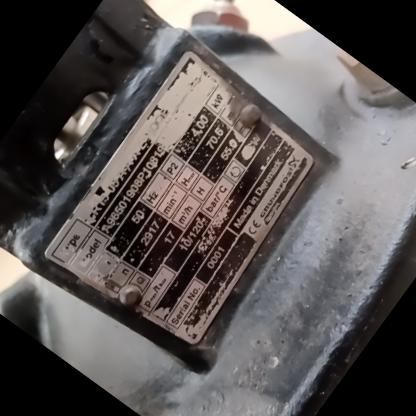
Klasa: tabliczka-znamionowa